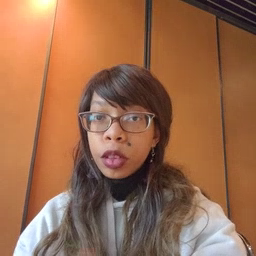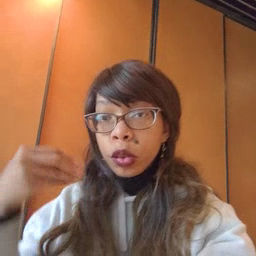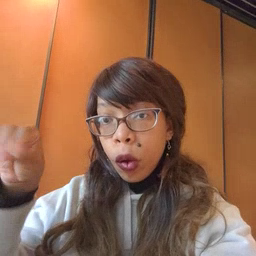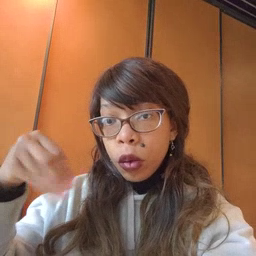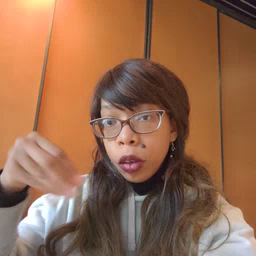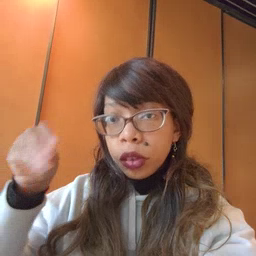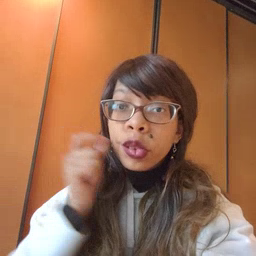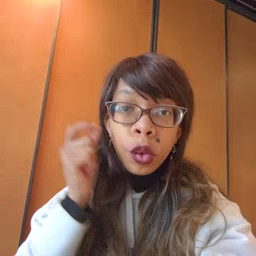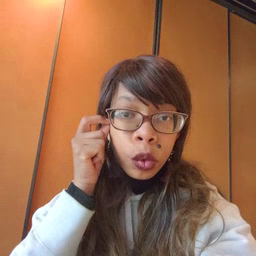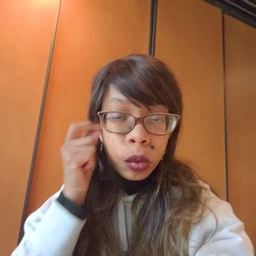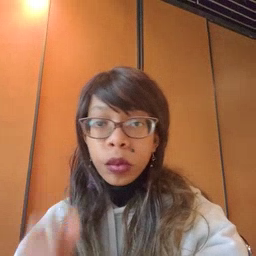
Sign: store